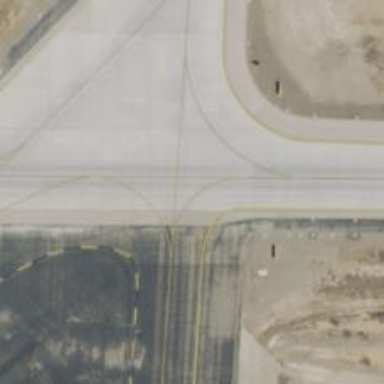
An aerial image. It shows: Image of taxiway at airport.